Question: I need to make write HTML5 semantic markup from the layout illustrated below.
My HTML code so far is as follows. I'm not sure if what I have is semantic. Any advice?
'''
<body>
<header>
<h1>slogen+logo</h1>
</header>
<div id="login_or_register"></div>
<nav><!--main menu-->
<ul>
<li>home</li>
<li>about us</li>
<li>deals</li>
</ul>
</nav>
<select id=sort>
<option>new</option>
<option>price</option>
<option>discount</option>
</select>
<select id=main_sort_by>
<option>usa</option>
<option>england</option>
<option>japan</option>
</select>
<select id=main_sort_by>
<option>category1</option>
<option>category2</option>
<option>category3</option>
</select>
<section>
<article>
<p>our price</p>
<p>price</p>
<p>details</p>
<header>
<h1>deal title</h1>
<h2>deal description</h2>
<img src="" id="deal_image"/>
</header>
<footer>
<p>items left</p>
<p>end of the deal</p>
</footer>
</article>
<article>
<p>our price</p>
<p>price</p>
<p>details</p>
<header>
<h1>deal title</h1>
<h2>deal description</h2>
<img src="" id="deal_image"/>
</header>
<footer>
<p>items left</p>
<p>end of the deal</p>
</footer>
</article>
</section>
<aside>
<div id="newsletter"></div>
<div id="rss"></div>
</aside>
<footer></footer>
</body>
'''

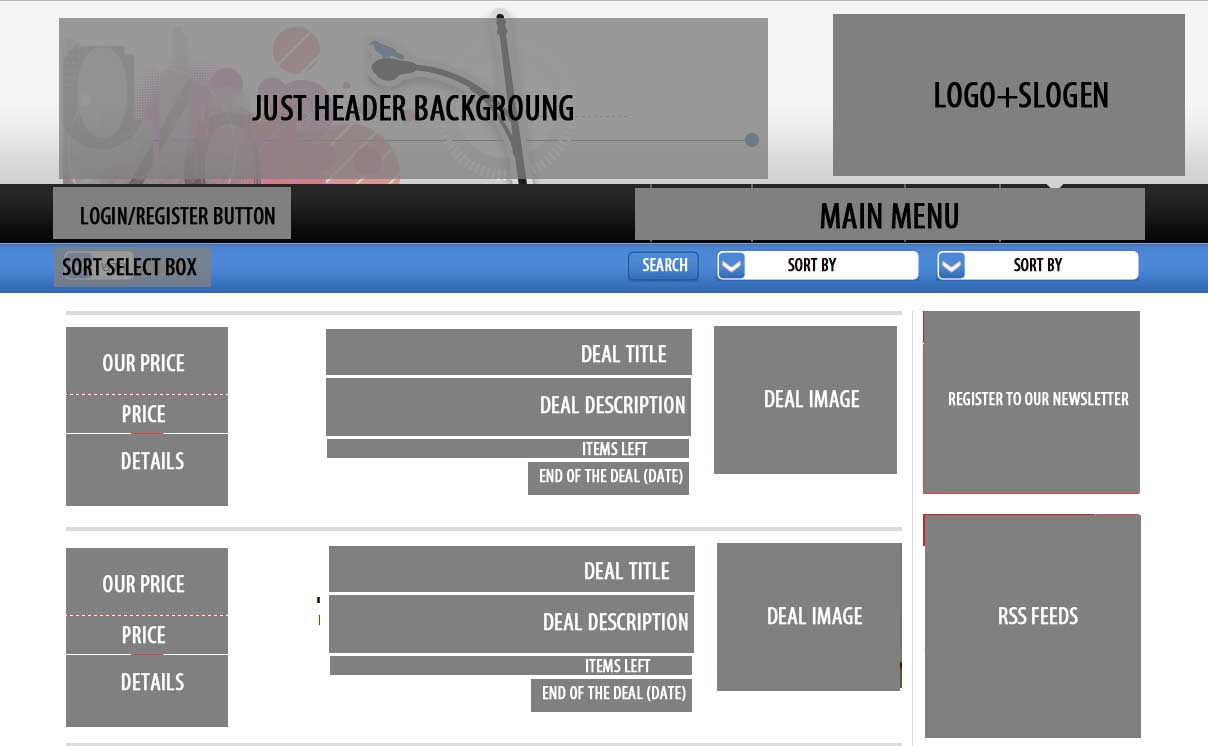
Answer: I do have some comments to offer. Firstly you shouldn't need a 'header' tag for just one element. Maybe the login or register can go in there also, depends on your design.
You are using 'article', now this may be because I don't know what content will go in here, but only use this tag if each piece of content will make sense on its own, eg. in an RSS feed reader. If it does fine, if not use a 'section' tag.
You are using the 'section' tag purely as a wrapper for the 'articles'. You shouldn't be using this tag just as a container, the document outline algorithm will not pick up a heading for this section, so a 'div' would suffice.
One of the tools i have found useful to help with html5 semantics, is the <URL>, this will help you to see where you should or should not be using sectioning elements.
Here is a great <URL>.